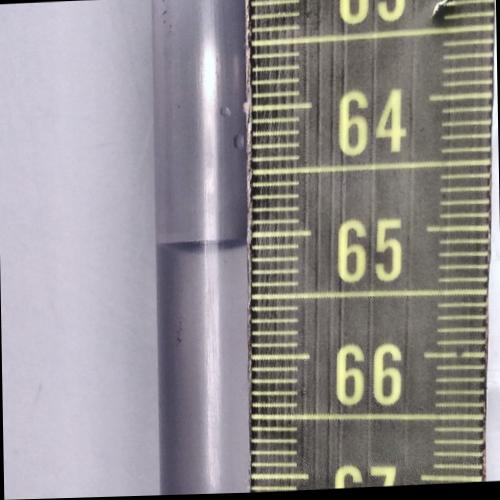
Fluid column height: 65.1 cm